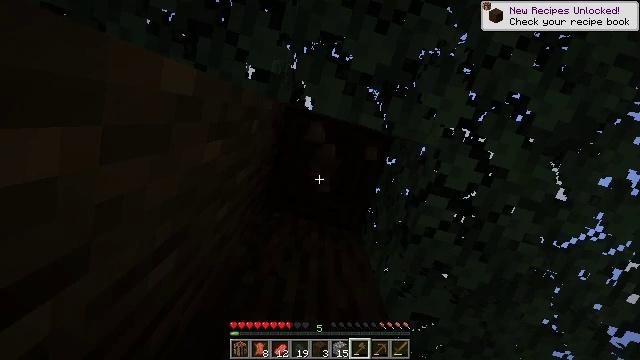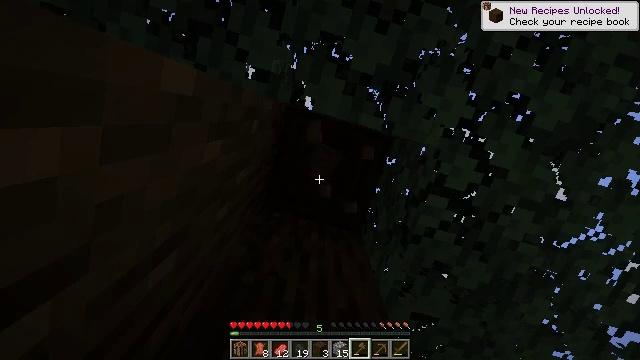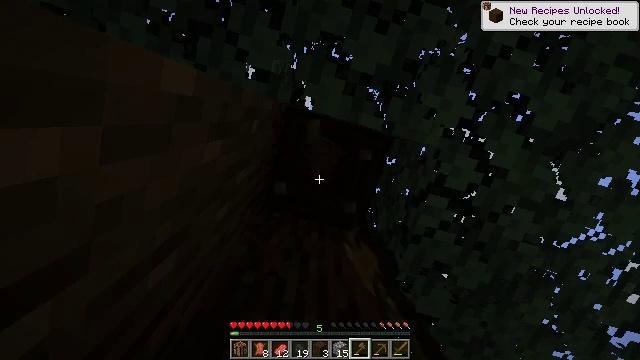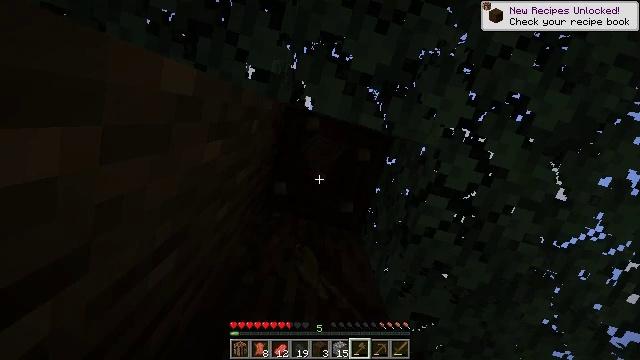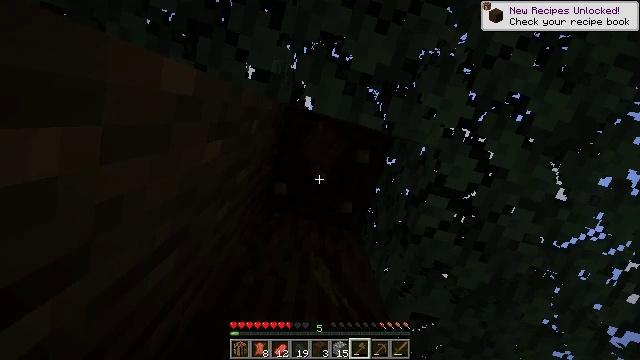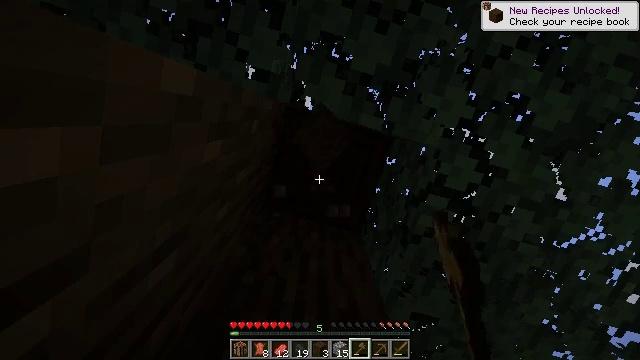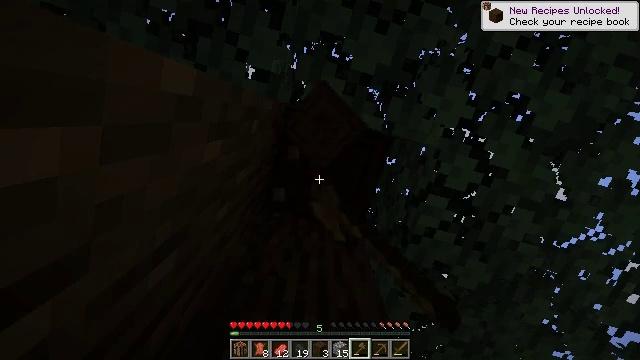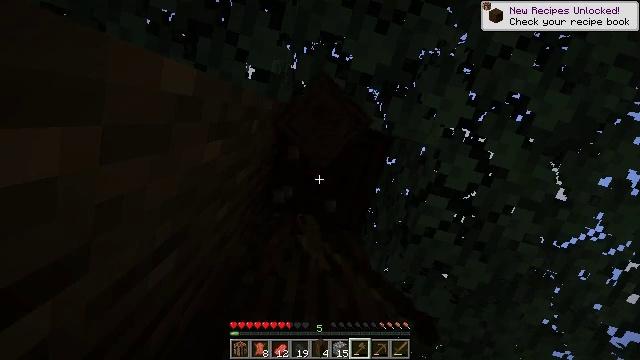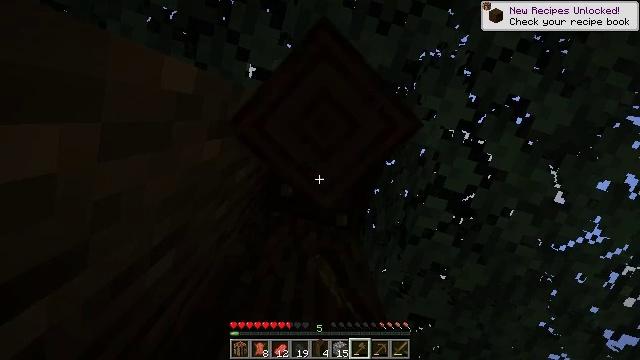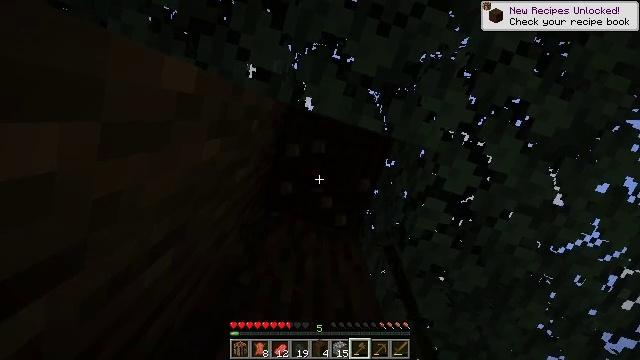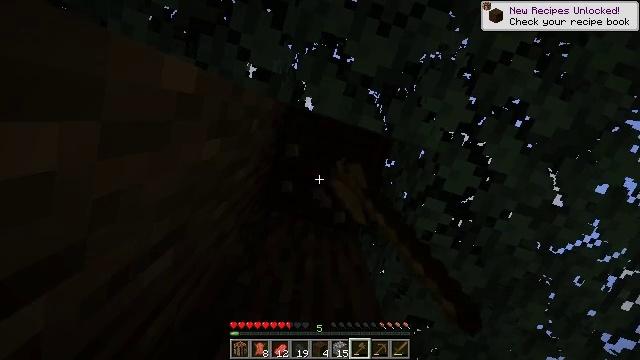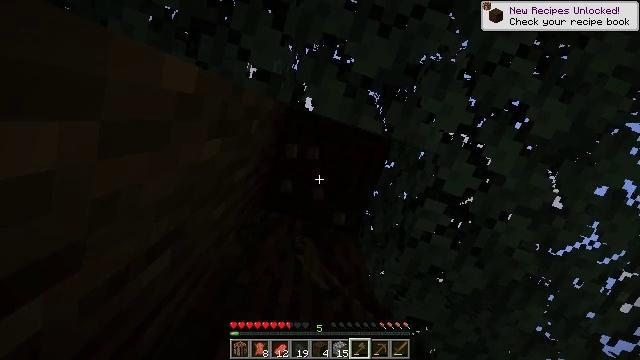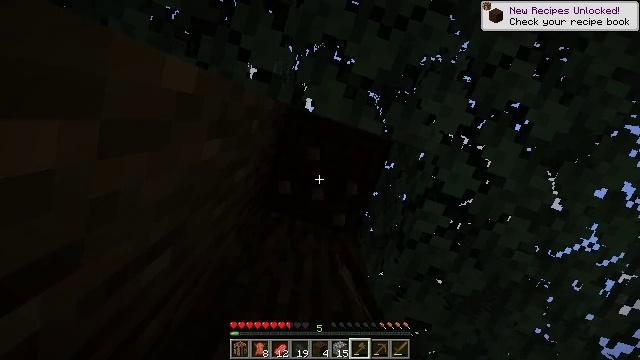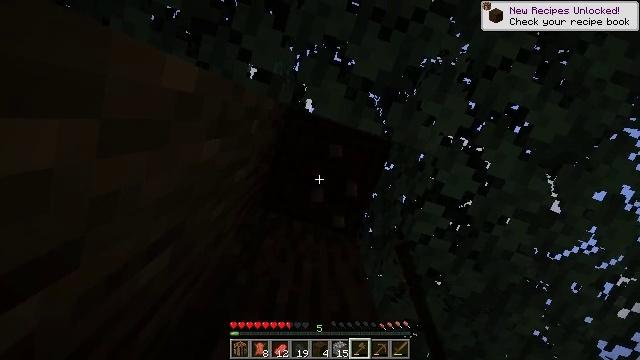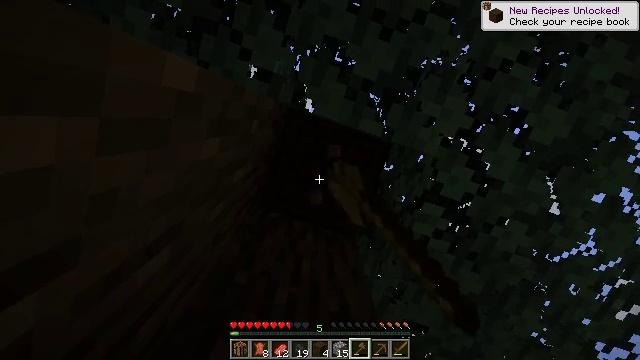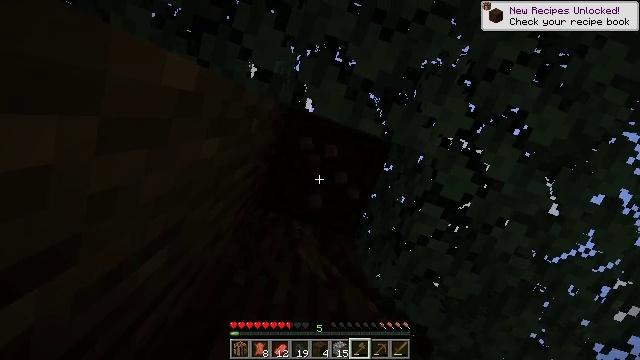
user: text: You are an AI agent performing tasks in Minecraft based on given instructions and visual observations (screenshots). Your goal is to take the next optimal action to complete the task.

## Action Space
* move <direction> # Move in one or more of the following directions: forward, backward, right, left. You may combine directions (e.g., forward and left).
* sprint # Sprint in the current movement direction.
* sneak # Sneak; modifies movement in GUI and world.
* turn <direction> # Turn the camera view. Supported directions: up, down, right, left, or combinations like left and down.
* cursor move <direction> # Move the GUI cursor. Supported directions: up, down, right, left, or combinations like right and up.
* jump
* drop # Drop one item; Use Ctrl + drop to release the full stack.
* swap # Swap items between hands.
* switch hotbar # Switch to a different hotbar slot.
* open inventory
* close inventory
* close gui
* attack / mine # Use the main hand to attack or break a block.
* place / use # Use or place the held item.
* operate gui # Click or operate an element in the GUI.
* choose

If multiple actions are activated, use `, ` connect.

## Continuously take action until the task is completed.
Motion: motion action
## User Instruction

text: Chop down the dark oak log.
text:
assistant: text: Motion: attack / mine
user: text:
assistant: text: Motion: attack / mine
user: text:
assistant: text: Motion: attack / mine
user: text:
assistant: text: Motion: attack / mine
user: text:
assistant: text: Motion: attack / mine
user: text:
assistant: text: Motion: attack / mine
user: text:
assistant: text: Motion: attack / mine
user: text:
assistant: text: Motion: attack / mine
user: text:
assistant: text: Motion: attack / mine
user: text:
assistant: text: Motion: attack / mine
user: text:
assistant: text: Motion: attack / mine
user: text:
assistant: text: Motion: attack / mine
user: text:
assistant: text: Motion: attack / mine
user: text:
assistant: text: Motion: attack / mine
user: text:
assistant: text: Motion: attack / mine
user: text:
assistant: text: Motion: attack / mine
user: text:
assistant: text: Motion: attack / mine
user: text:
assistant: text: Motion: attack / mine
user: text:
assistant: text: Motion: attack / mine
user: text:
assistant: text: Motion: attack / mine
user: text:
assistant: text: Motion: attack / mine
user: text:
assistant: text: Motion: attack / mine
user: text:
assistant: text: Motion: attack / mine
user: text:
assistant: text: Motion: attack / mine
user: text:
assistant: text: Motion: attack / mine
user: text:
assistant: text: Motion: attack / mine
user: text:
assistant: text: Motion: attack / mine
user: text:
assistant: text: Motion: attack / mine
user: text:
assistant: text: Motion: attack / mine
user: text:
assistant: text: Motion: attack / mine